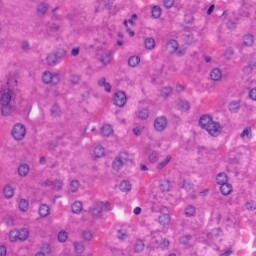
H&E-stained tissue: Liver